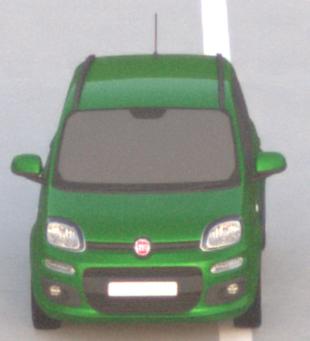
Make: Fiat
Model: Panda 1.2 8V
Detailed model: Panda (312)
Model produced from: 2013/02
Model produced until: 2013/12
Doors: 5
Color: green
Road condition: dry road
Daytime: sunrise or sunset
Contrast: low contrast